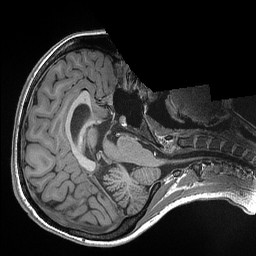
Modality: T1w
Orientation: axial
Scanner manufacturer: siemens
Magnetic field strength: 3 T
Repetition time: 2.3 s
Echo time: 0.00298 s